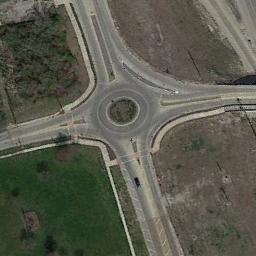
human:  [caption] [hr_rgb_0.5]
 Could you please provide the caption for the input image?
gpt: The roundabout is surrounded by grass .

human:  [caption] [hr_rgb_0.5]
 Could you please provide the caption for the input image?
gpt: The roundabout with four exits and entrances is in the clearing .

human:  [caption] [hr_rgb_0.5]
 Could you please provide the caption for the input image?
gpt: The roundabout is on the grass next to the bare land .

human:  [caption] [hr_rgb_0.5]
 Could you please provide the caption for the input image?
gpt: There are some trees and a large wasteland around the crossroads .

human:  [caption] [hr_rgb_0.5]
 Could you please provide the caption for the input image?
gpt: The roundabout is beside a green lawn .